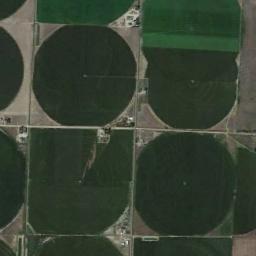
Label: circular_farmland